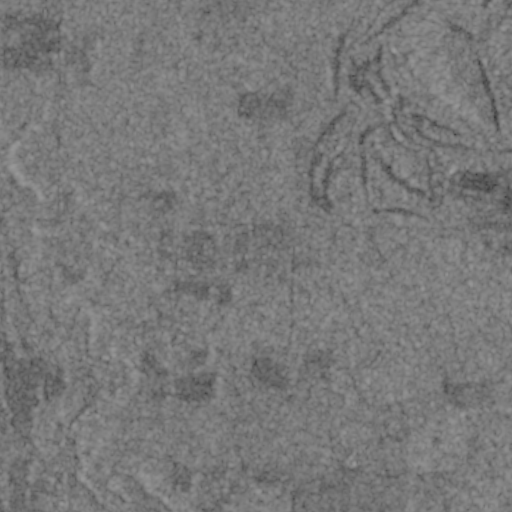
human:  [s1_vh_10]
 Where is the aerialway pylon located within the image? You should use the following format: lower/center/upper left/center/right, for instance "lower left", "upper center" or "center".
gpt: The aerialway pylon is located in the upper right of the image.
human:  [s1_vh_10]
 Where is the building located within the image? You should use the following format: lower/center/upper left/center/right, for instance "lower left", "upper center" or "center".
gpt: The building is located in the lower right of the image.
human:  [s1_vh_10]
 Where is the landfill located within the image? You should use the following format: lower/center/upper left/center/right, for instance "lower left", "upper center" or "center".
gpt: There is no landfill in the image.

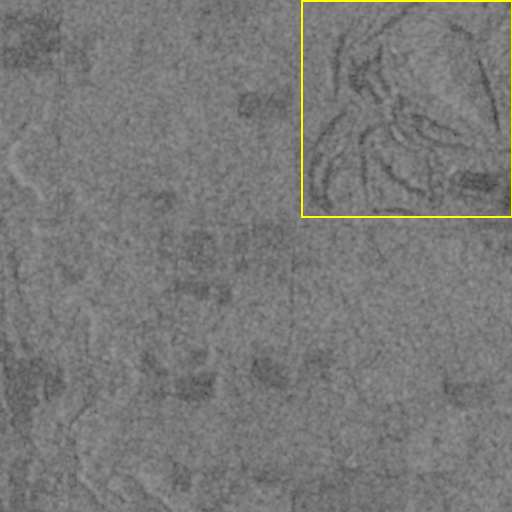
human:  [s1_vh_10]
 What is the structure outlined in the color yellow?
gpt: The structure outlined in yellow is a park.
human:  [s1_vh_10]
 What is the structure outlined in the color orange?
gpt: There is no orange outline.